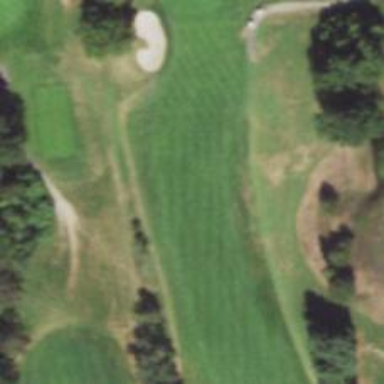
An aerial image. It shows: Golf hole.